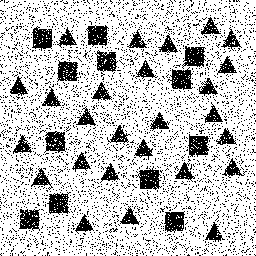
Squares: 12
Triangles: 26
Stars: 0
Total shapes: 38